Field crop: maize
Growth stage: 2
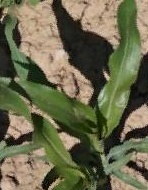
Species: maize